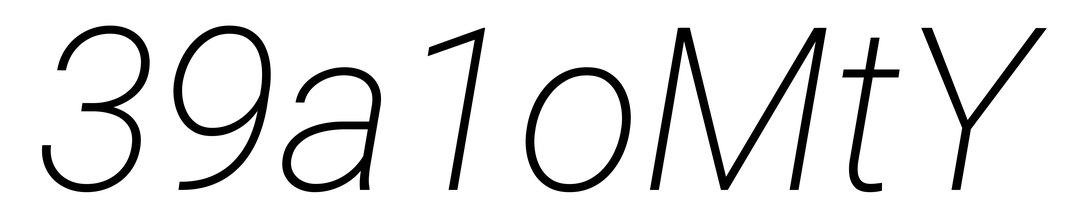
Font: Roboto-Italic_ExtraLight_Italic